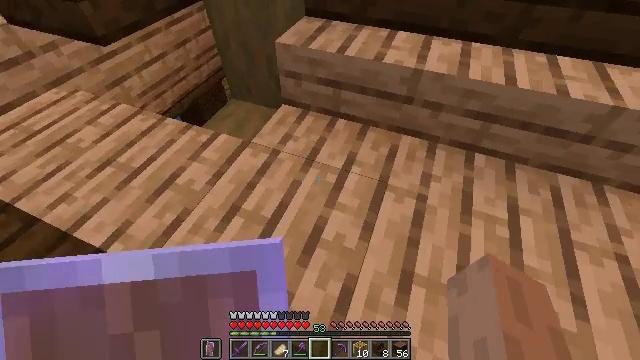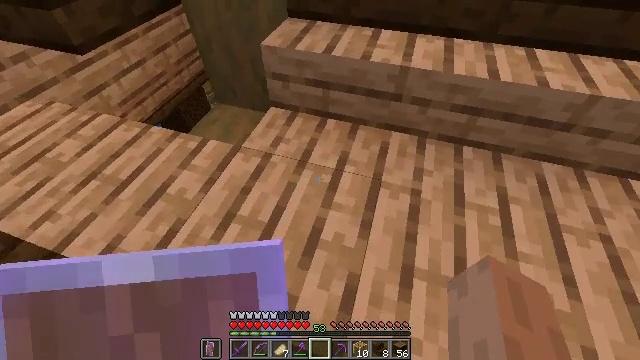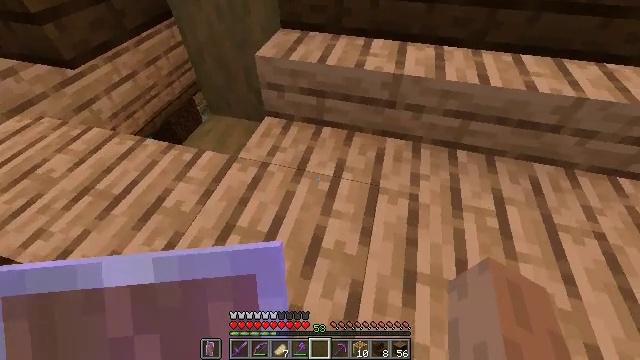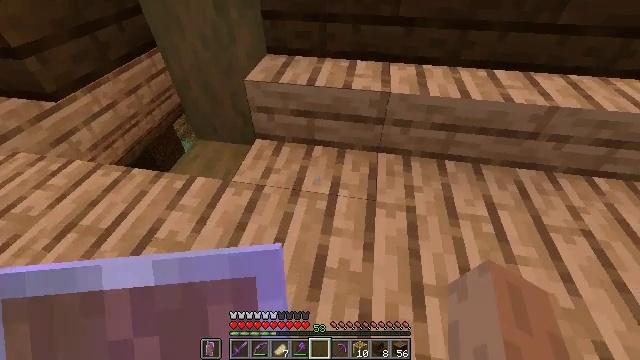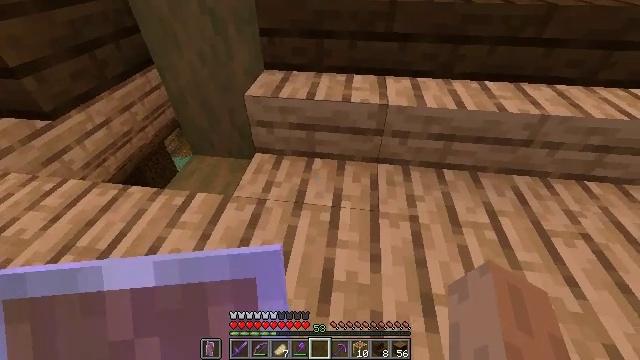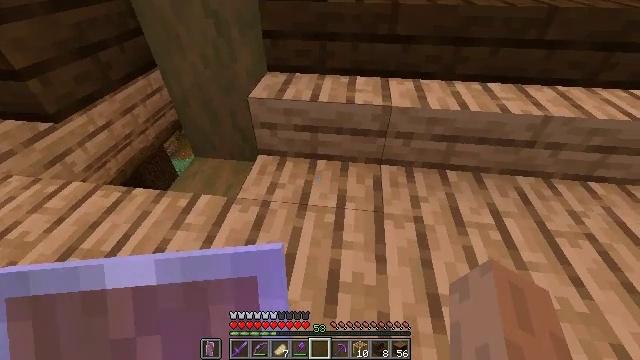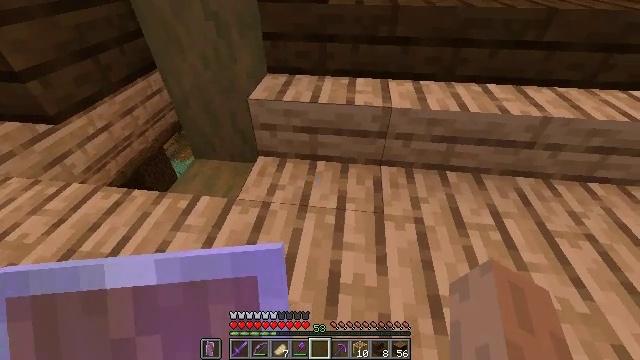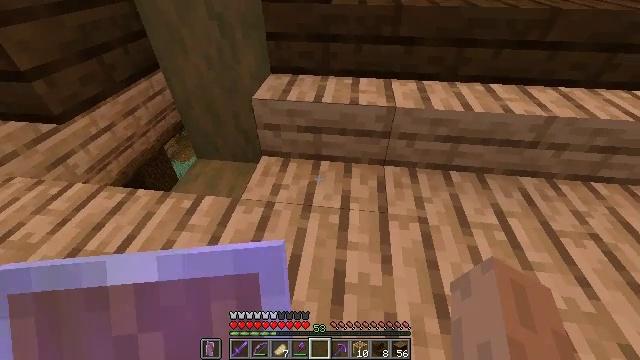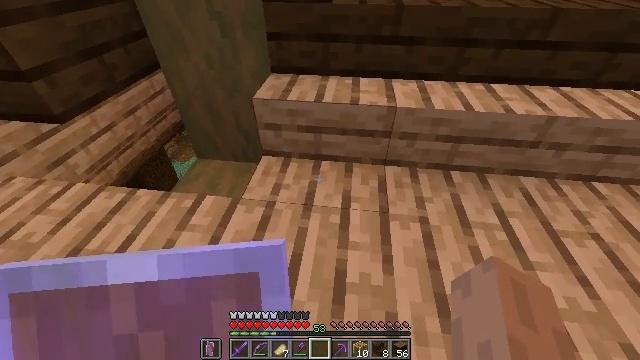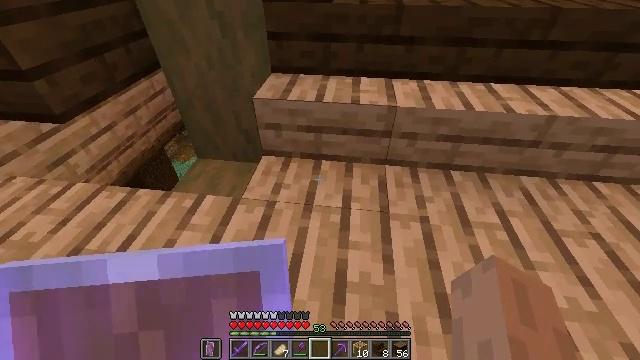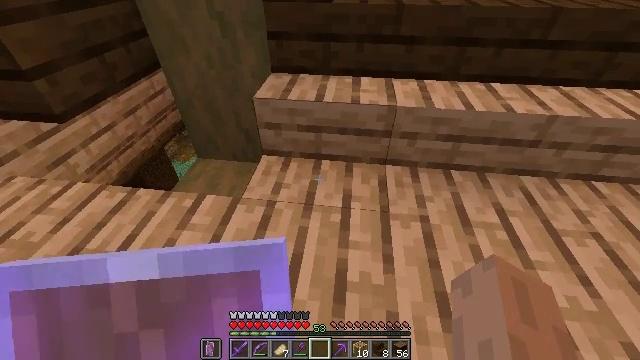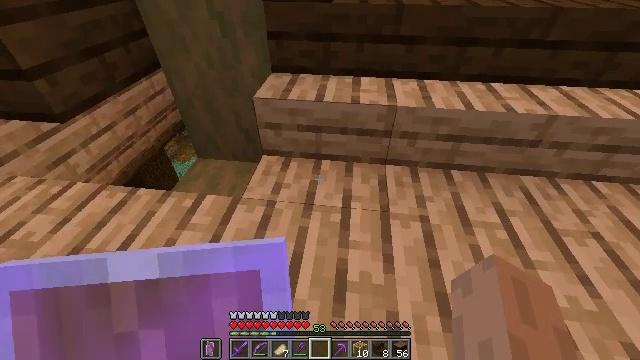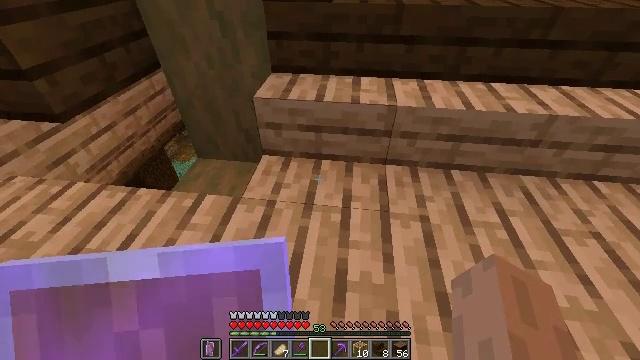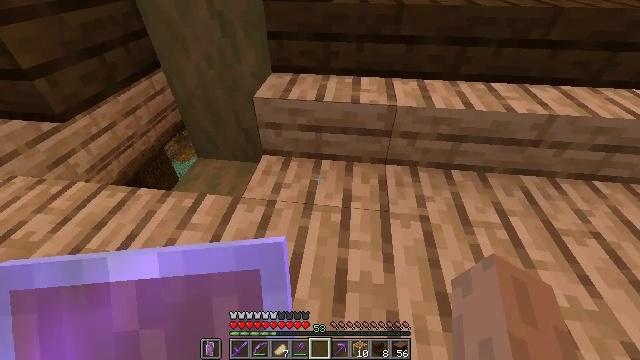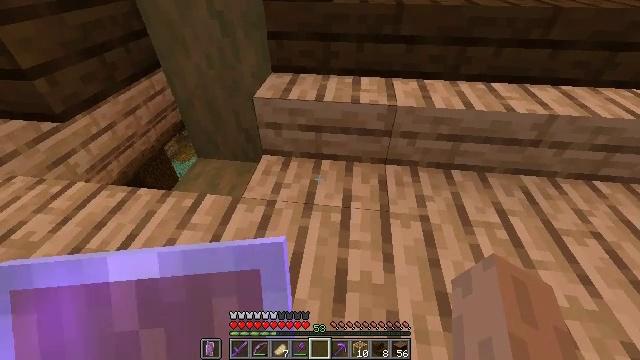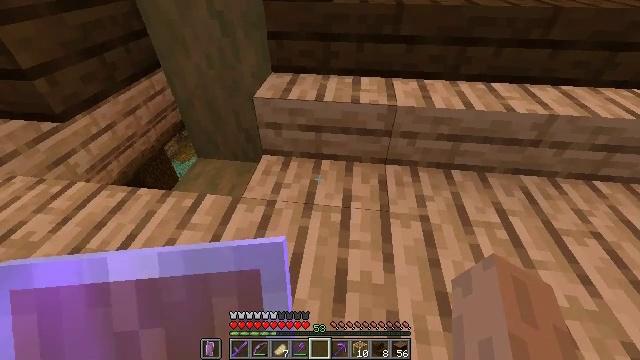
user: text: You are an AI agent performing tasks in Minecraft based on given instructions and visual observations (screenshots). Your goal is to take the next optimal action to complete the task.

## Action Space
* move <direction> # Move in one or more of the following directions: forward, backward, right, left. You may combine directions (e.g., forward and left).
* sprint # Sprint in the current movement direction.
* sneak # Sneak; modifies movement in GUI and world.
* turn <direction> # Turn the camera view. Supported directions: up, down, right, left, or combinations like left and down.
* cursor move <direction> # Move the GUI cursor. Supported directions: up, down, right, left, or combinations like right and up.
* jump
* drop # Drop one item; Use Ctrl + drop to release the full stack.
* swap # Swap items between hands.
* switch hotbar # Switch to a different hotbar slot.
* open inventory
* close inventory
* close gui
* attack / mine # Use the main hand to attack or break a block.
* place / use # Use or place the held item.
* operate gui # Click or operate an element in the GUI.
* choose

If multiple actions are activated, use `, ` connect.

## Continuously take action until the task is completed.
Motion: motion action
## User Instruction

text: Mine the jungle slab from a structure.
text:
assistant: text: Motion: move left, sneak, turn right
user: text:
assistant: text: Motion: move left, sneak, turn right and up
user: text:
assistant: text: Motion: move left, sneak, turn right and up
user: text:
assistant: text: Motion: move left, sneak, turn right and up
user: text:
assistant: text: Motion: sneak
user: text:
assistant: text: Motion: sneak
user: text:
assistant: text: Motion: sneak
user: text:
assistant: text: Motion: sneak
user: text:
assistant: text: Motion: sneak
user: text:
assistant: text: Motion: sneak
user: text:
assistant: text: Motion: sneak
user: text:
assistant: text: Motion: sneak
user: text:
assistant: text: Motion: sneak
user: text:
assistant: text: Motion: sneak
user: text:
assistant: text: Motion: sneak
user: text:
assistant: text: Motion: sneak
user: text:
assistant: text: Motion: sneak
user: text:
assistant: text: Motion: sneak
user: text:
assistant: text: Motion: sneak
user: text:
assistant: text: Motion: move left, sneak
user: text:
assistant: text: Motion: move left, sneak
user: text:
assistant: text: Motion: move left, sneak
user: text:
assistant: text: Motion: move left, sneak
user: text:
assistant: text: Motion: move left, sneak
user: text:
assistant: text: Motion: move left, sneak
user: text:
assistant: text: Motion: move left, sneak
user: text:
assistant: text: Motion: move left, sneak
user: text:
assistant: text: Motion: move left, sneak
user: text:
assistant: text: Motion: sneak
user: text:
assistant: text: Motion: sneak